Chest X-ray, PA view. Patient: 58 years old, sex F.
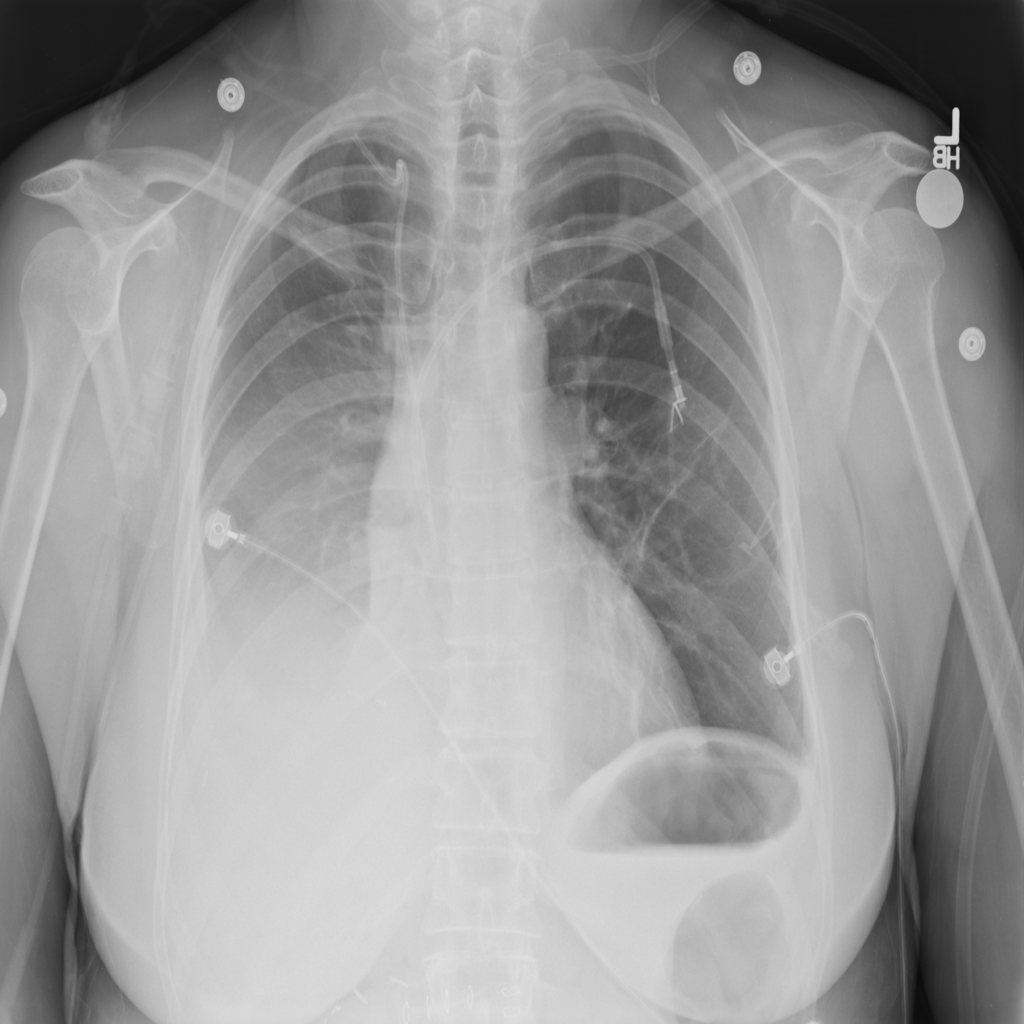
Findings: Atelectasis, Effusion